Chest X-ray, AP view. Patient: 44 years old, sex M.
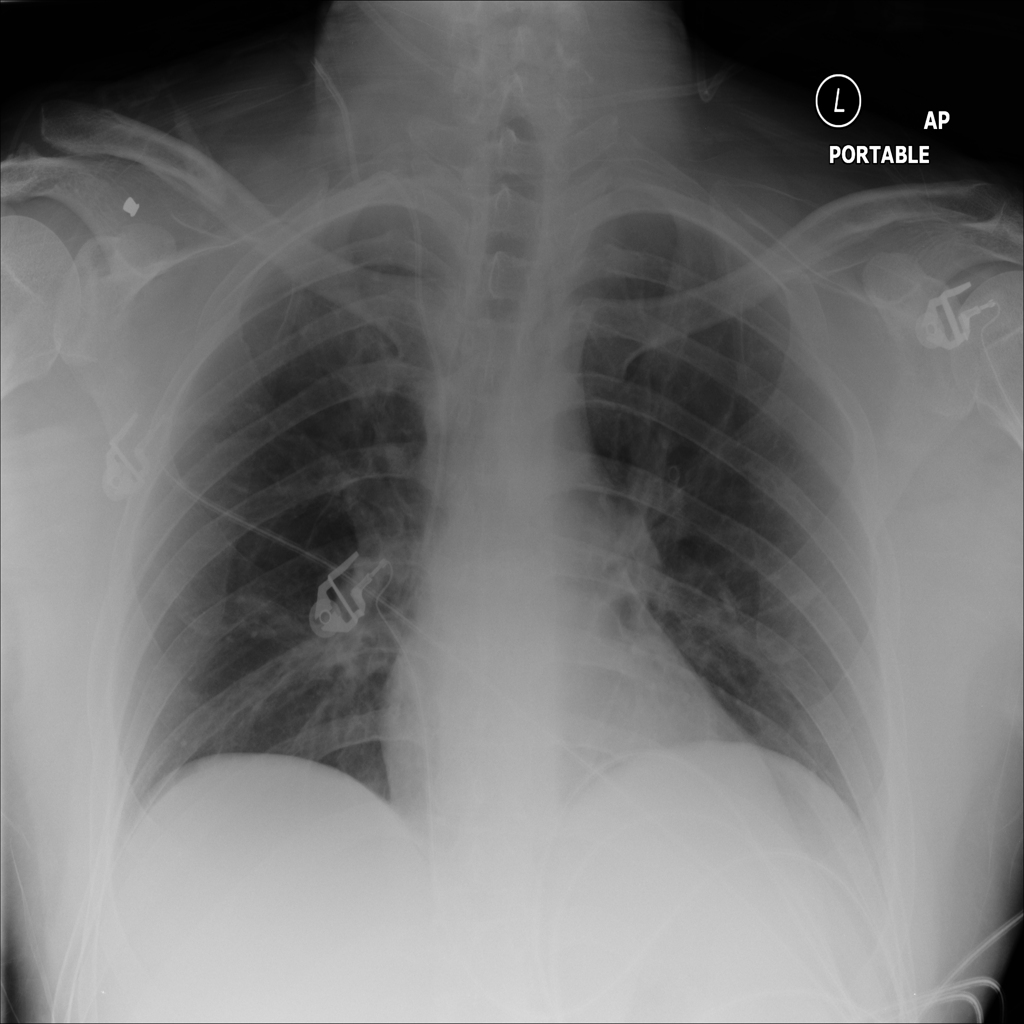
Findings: No Finding